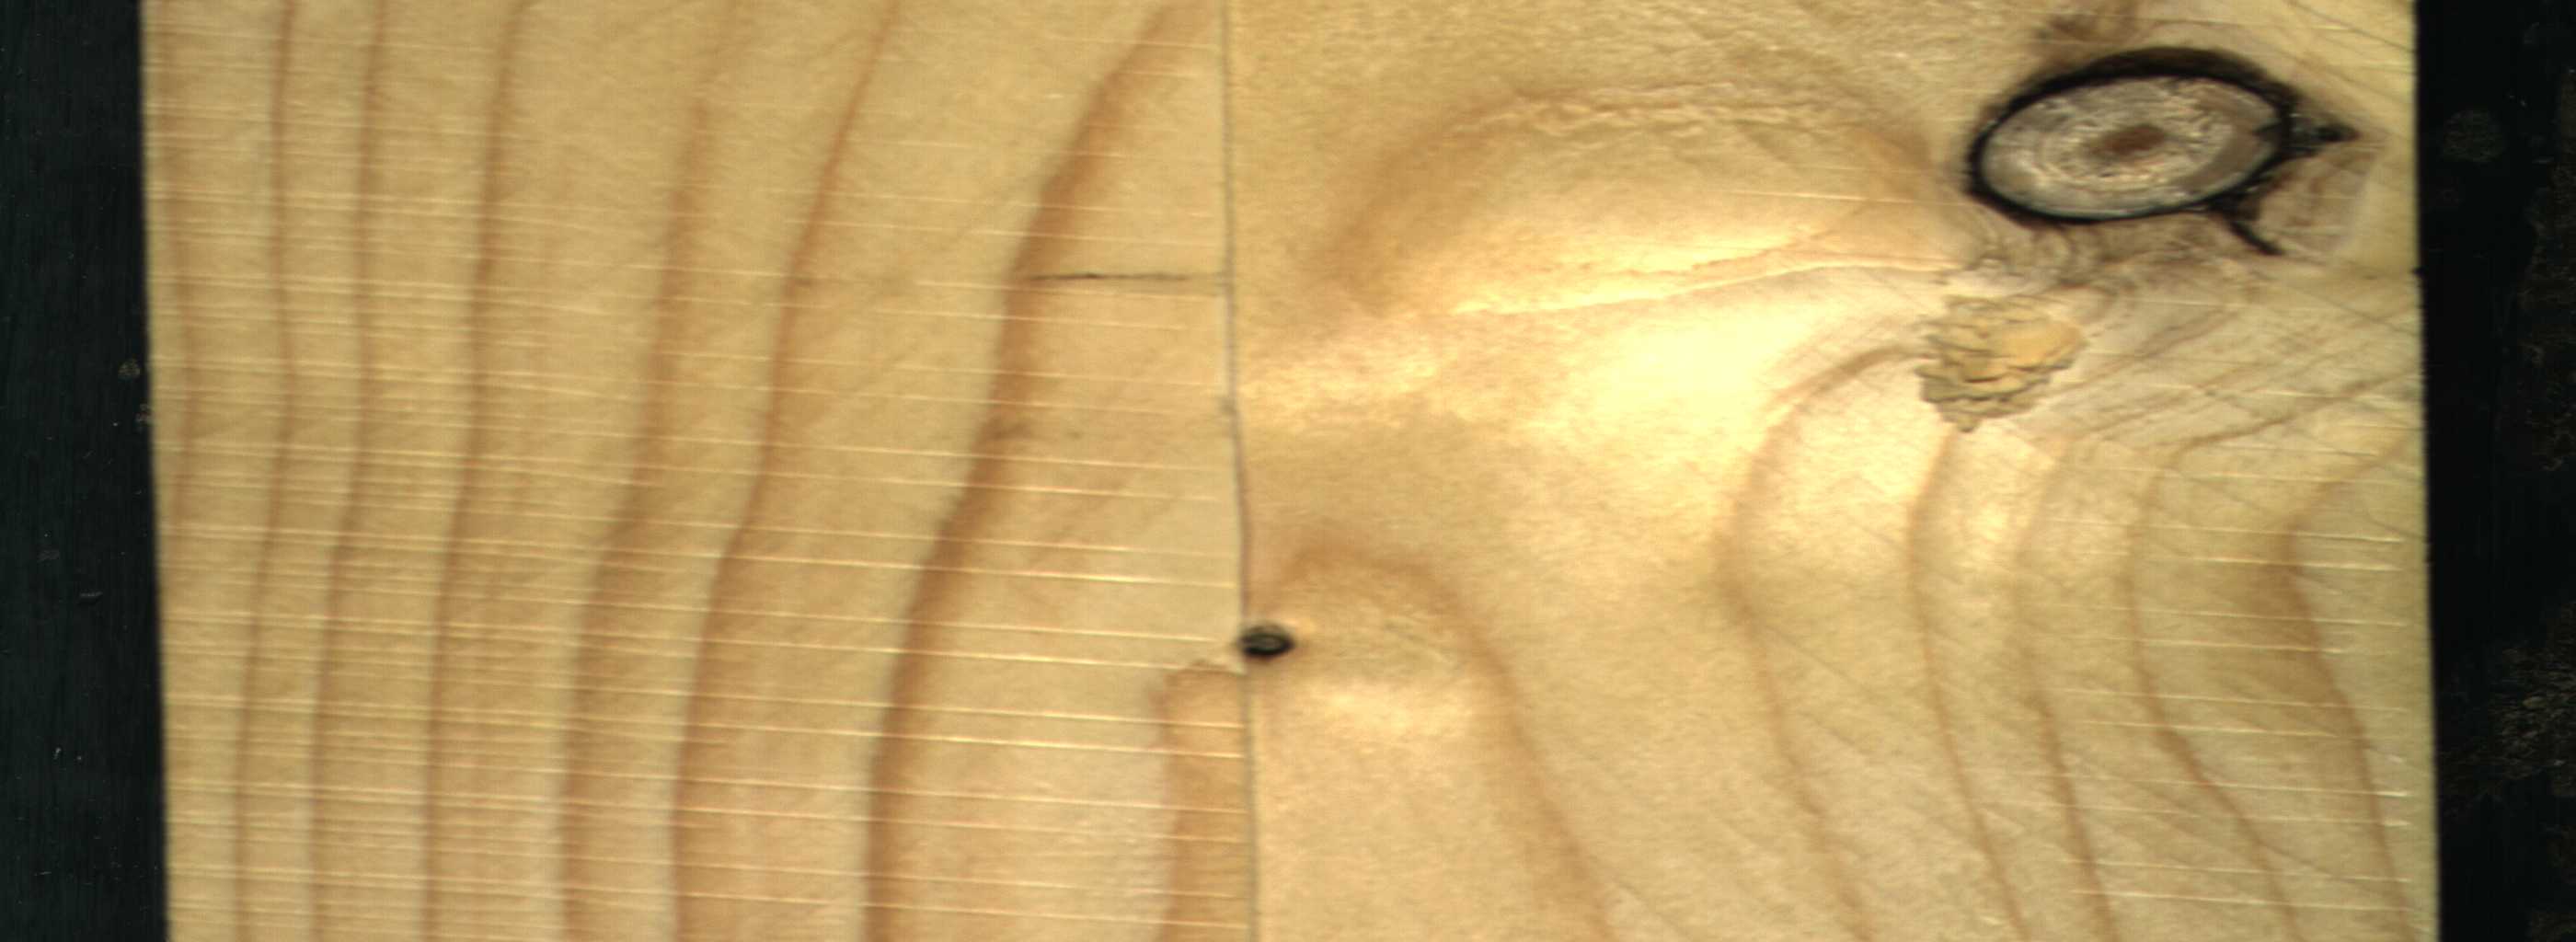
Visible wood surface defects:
Dead_Knot
Dead_Knot